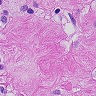
Metastatic tissue present: yes